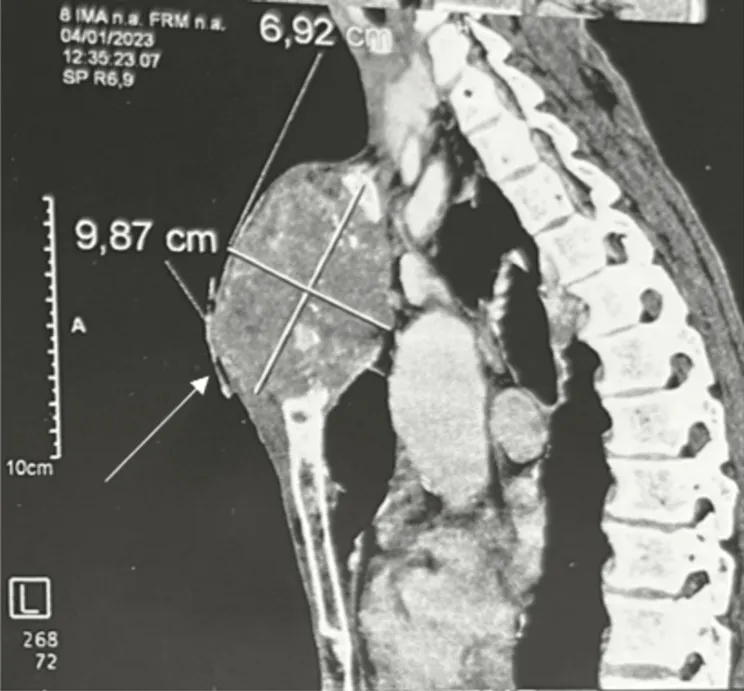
Chest CT scan showing a sternal osteolytic lesion with a significant extension to the adjacent soft tissues (6x9 cm; white arrow).
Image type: radiology (ct)